Question: So I need advice on how to set up a rails form in a many-to-many relationship where I save extra information in the join model.
Background: I have two models, User and Skill. A user can have many skills; skills can be mapped to many users. I have a join model SkillAssessment to save this, which saves a user_id, skill_id. I want to be able to save in the join model how good a user is at a skill, or skill_level. This can take integer values from 0-5.
The Skills table is prepopulated with entries, so when creating a new user I would like for the "Skills" input to be a bunch of checkboxes. I don't know how to add a field beside the checkboxes where a user can input how good he/she is at a skill. This ideally would be a drop-down, but that isn't super important.
Here is a picture of how it might look: the checkbox is on the left, followed by a label, followed by an extra field (text input, drop down.. anything) to rate the skill level.

I have these models working great once the data is saved, but I don't know how to alter the form. If it were just saving skills, I would put:
'''
= f.input :skills, :label => _("Skills"), :as => :check_boxes, :collection => Skill.all
'''
How can I achieve what I'm going for here? I thought maybe semantic_fields_for or something?
FYI I use slim and formtastic, but know haml and plain rails so advice in any format is much appreciated! Thanks guys
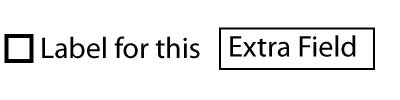
Answer: You've said everything works great once its in the database, so I'm assuming that you've set up your model as a ':has_many, :through' rather than a 'has_and_belongs_to_many'. If not, you'll need to do that to save extra attributes to your join model.
If you haven't already done so, you're going to need to turn on accepts_nested_attributes_for SkillsAssessments in your User model.
If you're using 'attr_accessible' you'll also need to add 'skill_assessments_attributes' to your user list of accessible attributes.
End result is that your user model would look like so:
'''
models/user.rb
===============
class User < ActiveRecord::Base
has_many :skill_assessments
has_many :skills, :through => :skill_assessments
accepts_nested_attributes_for :skill_assessments
attr_accessible :user_field, ..., :skill_assessments_attributes
'''
Again, if your using attr_accessible, you'll need to ensure that all three fields on your skill_assessment model are accessible.
'''
models/skill_assessment.rb
===========================
class SkillAssessment < ActiveRecord::Base
belongs_to :user
belongs_to :skill
attr_accessible :user_id, :skill_id, :skill_level
'''
Then in your view, you're going to have something like this (haml):
'''
views/users/_form.html.haml
============================
= semantic_form_for @user do |f|
= f.input :user_field_1
...
= f.input :user_field_n
= f.semantic_fields_for :skill_assessments do |sa|
= sa.input :skill_id, :label => "Skill", :collection => Skill.all
= sa.input :skill_level, :label => "Proficiency", :collection => [1,2,3,4,5]
= f.submit
'''